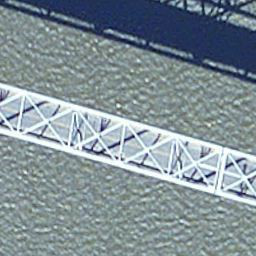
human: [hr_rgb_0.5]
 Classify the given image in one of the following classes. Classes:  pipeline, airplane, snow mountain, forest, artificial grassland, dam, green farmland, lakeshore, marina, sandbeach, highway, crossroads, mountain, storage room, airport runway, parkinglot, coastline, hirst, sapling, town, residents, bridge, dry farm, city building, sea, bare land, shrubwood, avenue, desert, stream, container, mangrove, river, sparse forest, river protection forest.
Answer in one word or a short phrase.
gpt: bridge